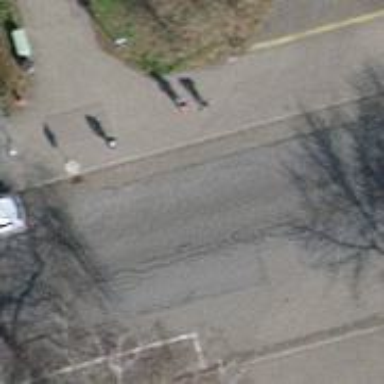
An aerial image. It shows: Residential road with separate sidewalks on both sides. The road surface is asphalt.